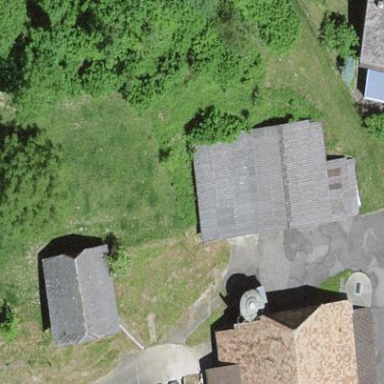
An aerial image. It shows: Rural barn.